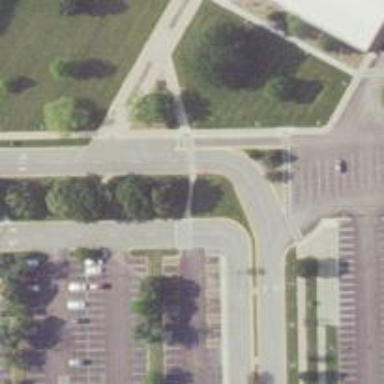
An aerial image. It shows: Solid stop line on the road.